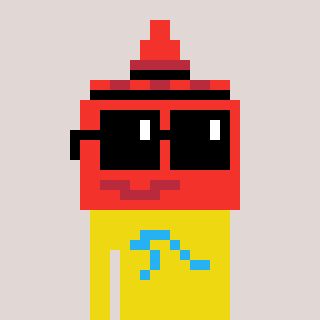
a pixel art character with square black sunglasses, a ketchup-shaped head and a yellow-colored body on a warm background